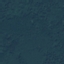
Land use / land cover class: Forest